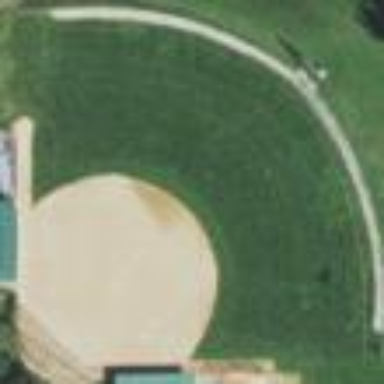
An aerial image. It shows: Baseball pitch for leisure land.